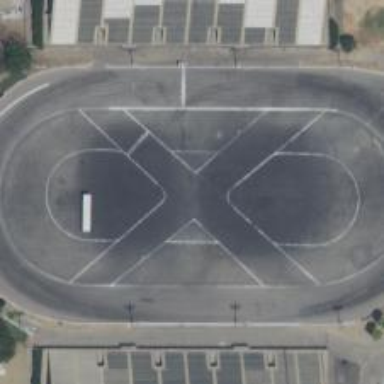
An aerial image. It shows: Raceway for motor sports.